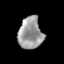
Tissue: prostate
Cell type: T cells
Senescence score: 0.3429
Nuclear area (px): 752
Mean DAPI intensity: 154.287